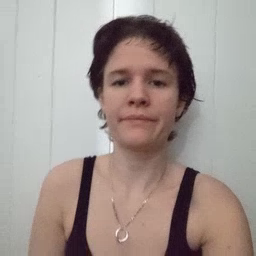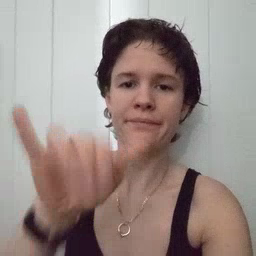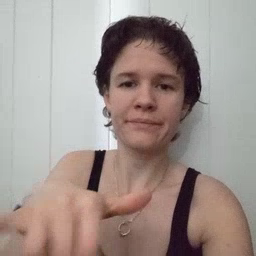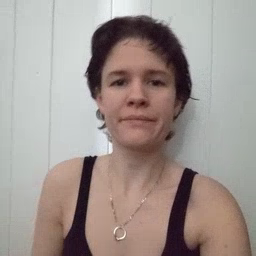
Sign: that